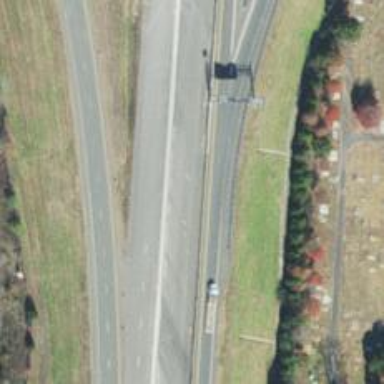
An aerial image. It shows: Motorway junction.